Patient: sex F, age 54
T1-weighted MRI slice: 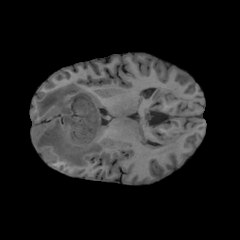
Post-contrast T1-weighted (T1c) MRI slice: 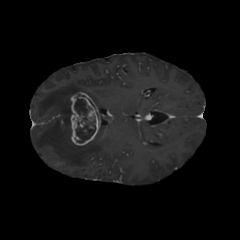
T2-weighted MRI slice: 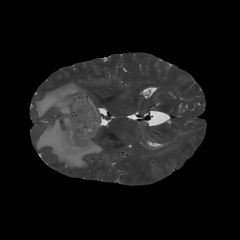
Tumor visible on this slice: yes
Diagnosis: Glioblastoma, IDH-wildtype
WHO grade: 4